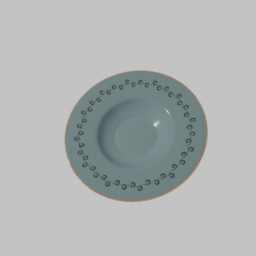
Label: tools